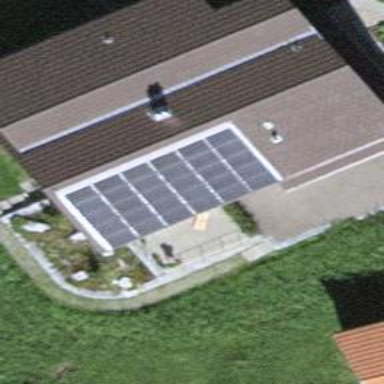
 consisting of solar photovoltaic panels."